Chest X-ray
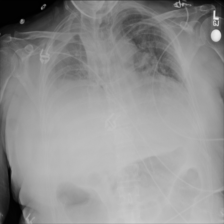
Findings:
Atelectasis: positive
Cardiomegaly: negative
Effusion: positive
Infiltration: negative
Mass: negative
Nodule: negative
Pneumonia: negative
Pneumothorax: negative
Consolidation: negative
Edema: negative
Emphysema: negative
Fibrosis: negative
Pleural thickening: negative
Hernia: negative